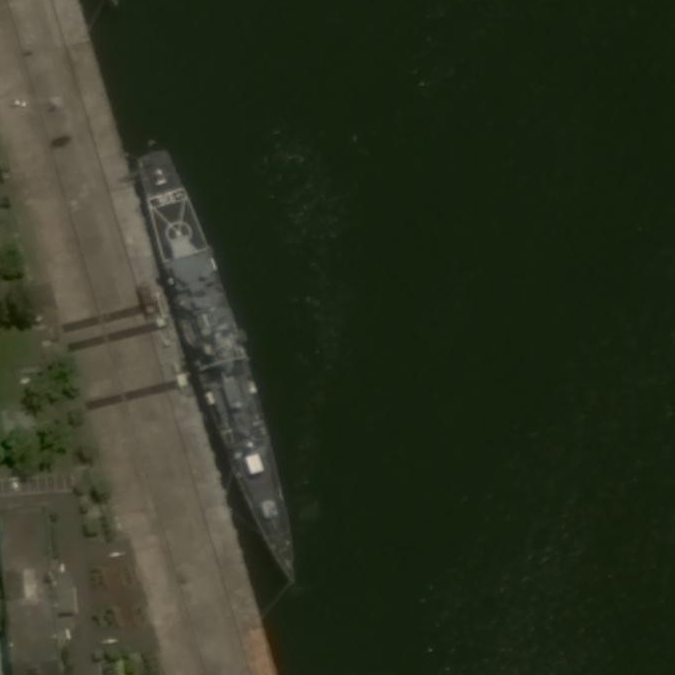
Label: Ticonderoga-class_cruiser